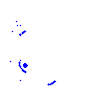
Particle: pion